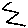
Label: zigzag